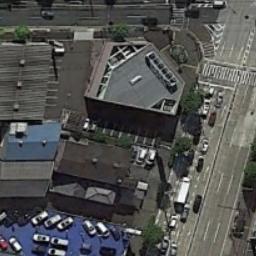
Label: commercial_area